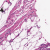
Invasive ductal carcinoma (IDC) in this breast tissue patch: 0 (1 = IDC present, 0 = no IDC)